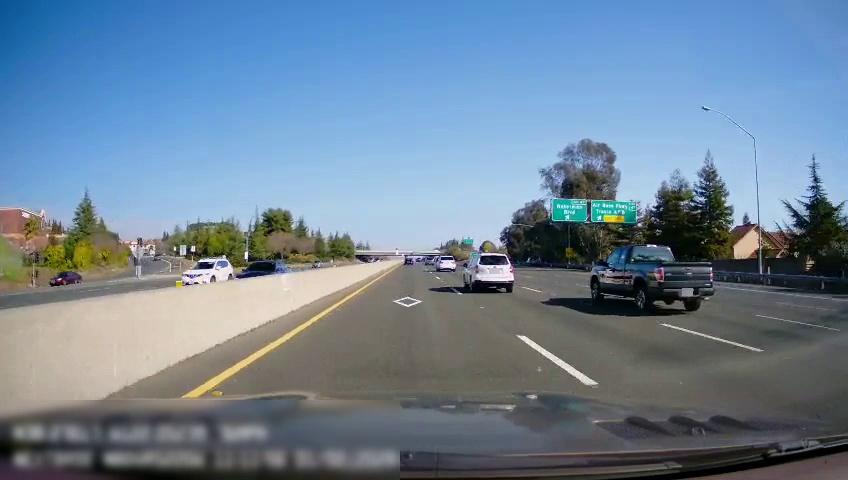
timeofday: Day
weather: Sunny
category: Drivable Space
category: Drivable Space
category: Vehicles | Car
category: Vehicles | SUV
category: Vehicles | Car
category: Vehicles | Car
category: Vehicles | Car
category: Vehicles | SUV
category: Vehicles | Truck
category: Vehicles | SUV
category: Vehicles | SUV
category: Vehicles | Car
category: Lanes | Alternate Lane
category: Lanes | Current Lane
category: Lanes | Current Lane
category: Lanes | Alternate Lane
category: Lanes | Alternate Lane
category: Lanes | Opposite Lane
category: Traffic | Signs
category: Traffic | Signs